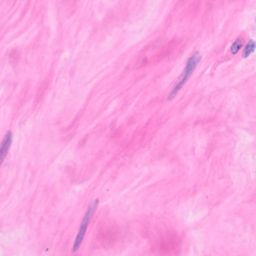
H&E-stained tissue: Breast